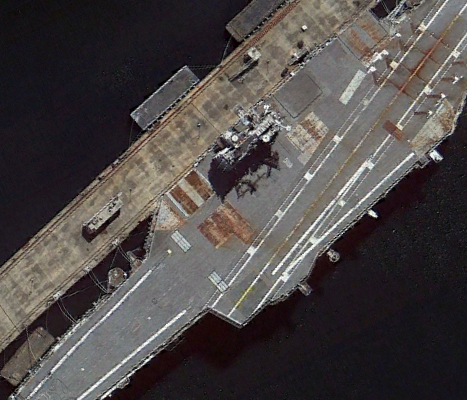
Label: aircraft_carrier